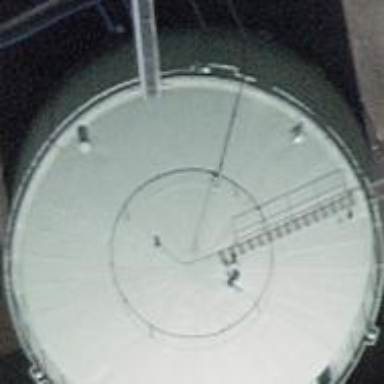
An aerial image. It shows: Storage tank which is man-made and housed in building.